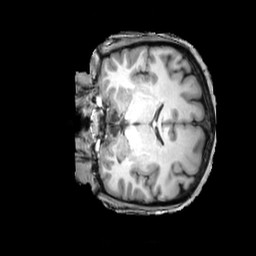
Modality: T1w
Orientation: coronal
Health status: healthy